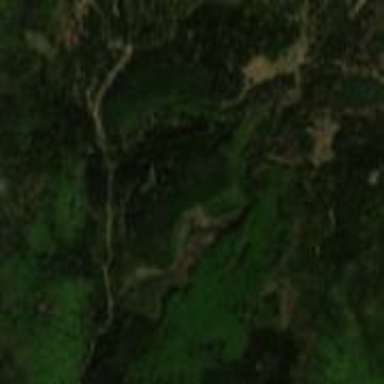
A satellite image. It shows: Coniferous forest area.